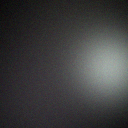
Screen state: off